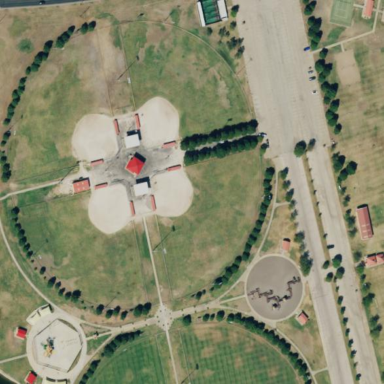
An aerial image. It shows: Baseball pitch for leisure land.